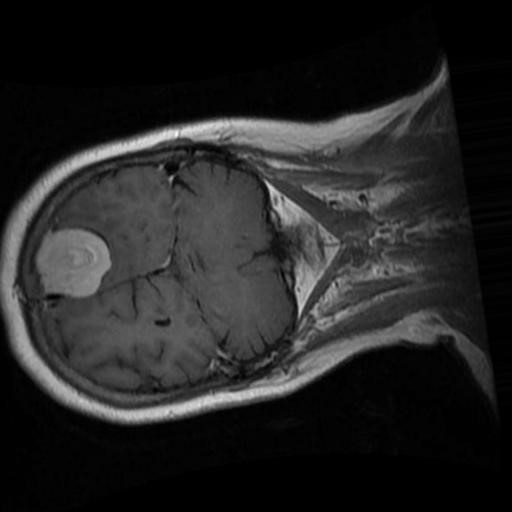
Label: brain_menin